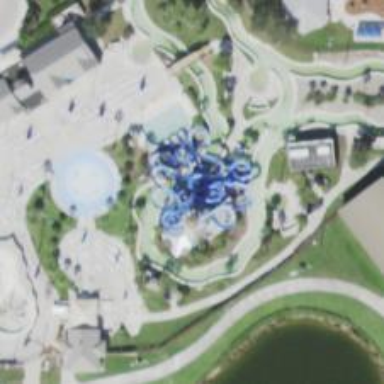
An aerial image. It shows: Water slide attraction.